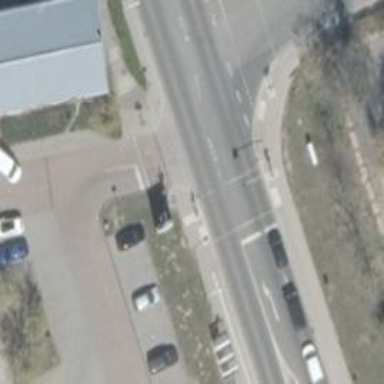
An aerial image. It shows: Secondary road with asphalt surface and sidewalks on both sides.